Question: I am trying to insert into sql database however i keep getting an error

Below is the query mentioned:
'''
str2 = "Insert into <URL>";
cmd = new SqlCommand(str2,con);
cmd.ExecuteNonQuery();
'''
Please help
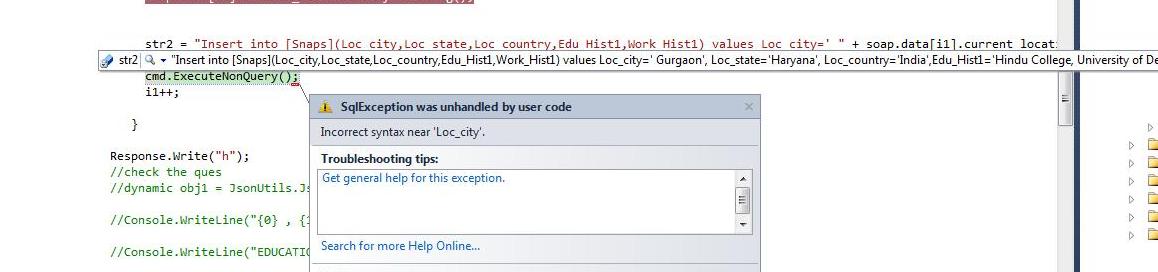
Answer: You don't need the 'Loc_city=...' in your values list. It should just be:
'''
str2 = "Insert into <URL>";
'''